Field crop: maize
Growth stage: 2
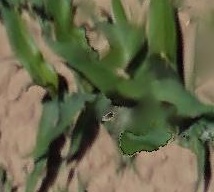
Species: maize